Question: Situation is as follows:
- - - -
My question can be divided in these two parts:
- How the original repo should handle this situation as the commits given on BranchB (and therefore the second PR) includes all the commits on the first PR (BranchA)? - Can first PR and second PR get safely merged without any issue as long as first PR gets merged first?

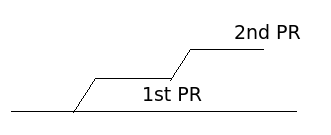
Answer: Here there is to manage this situations :
- -
First option :
<URL>
Second option :
<URL>
Concerning your second question, yes it'll be safely merge, if there is no conflict.